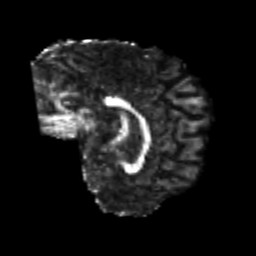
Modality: FA
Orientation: sagittal
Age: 21
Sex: female
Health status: healthy
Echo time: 0.074 s